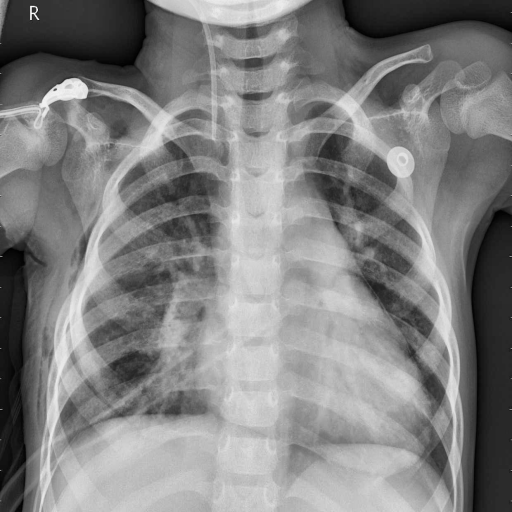
Finding: PNEUMONIA